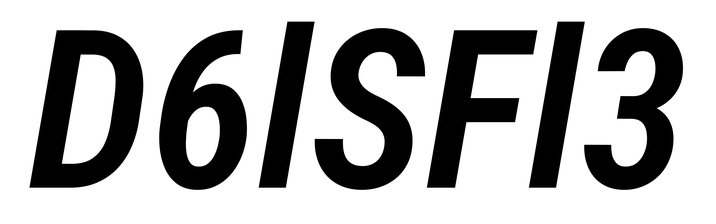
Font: Roboto-Italic_Condensed_SemiBold_Italic